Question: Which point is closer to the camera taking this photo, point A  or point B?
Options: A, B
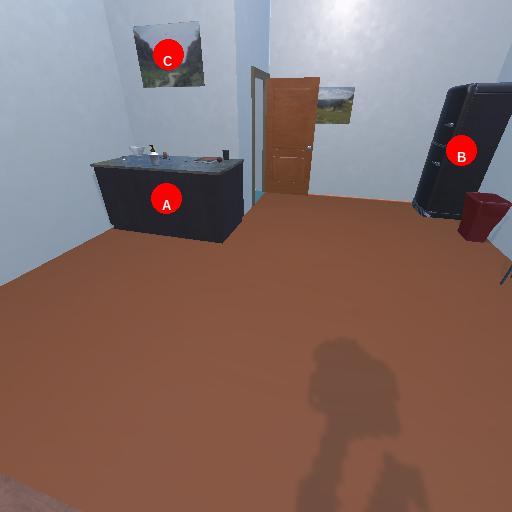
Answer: A